Question: I have an application which plays a midi sound.
The application works fine without sandboxing, and plays the sound it is supposed to play, but I cannot here the sound when I enable sandboxing.
I need to upload the application to mac app store, but i cannot do it, because i cannot get sound.
I also cannot open the file dialog box, when I enable sandboxing.
Is there any way I can at least enable the sound in the app?

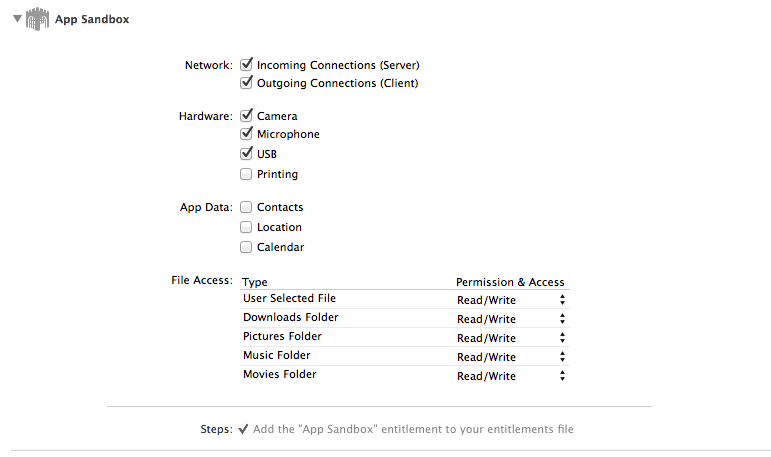
Answer: As Petesh said in above comments, I had to add some more entries in the entitlements file,
the link which was given by him above, contained following. You add them to your entitlement file, and everything will start working like a charm.
'''
com.apple.security.device.microphone
'''
'''
com.apple.security.temporary-exception.mach-lookup.global-name
'''
'''
com.apple.security.temporary-exception.audio-unit-host
'''
They worked for me.